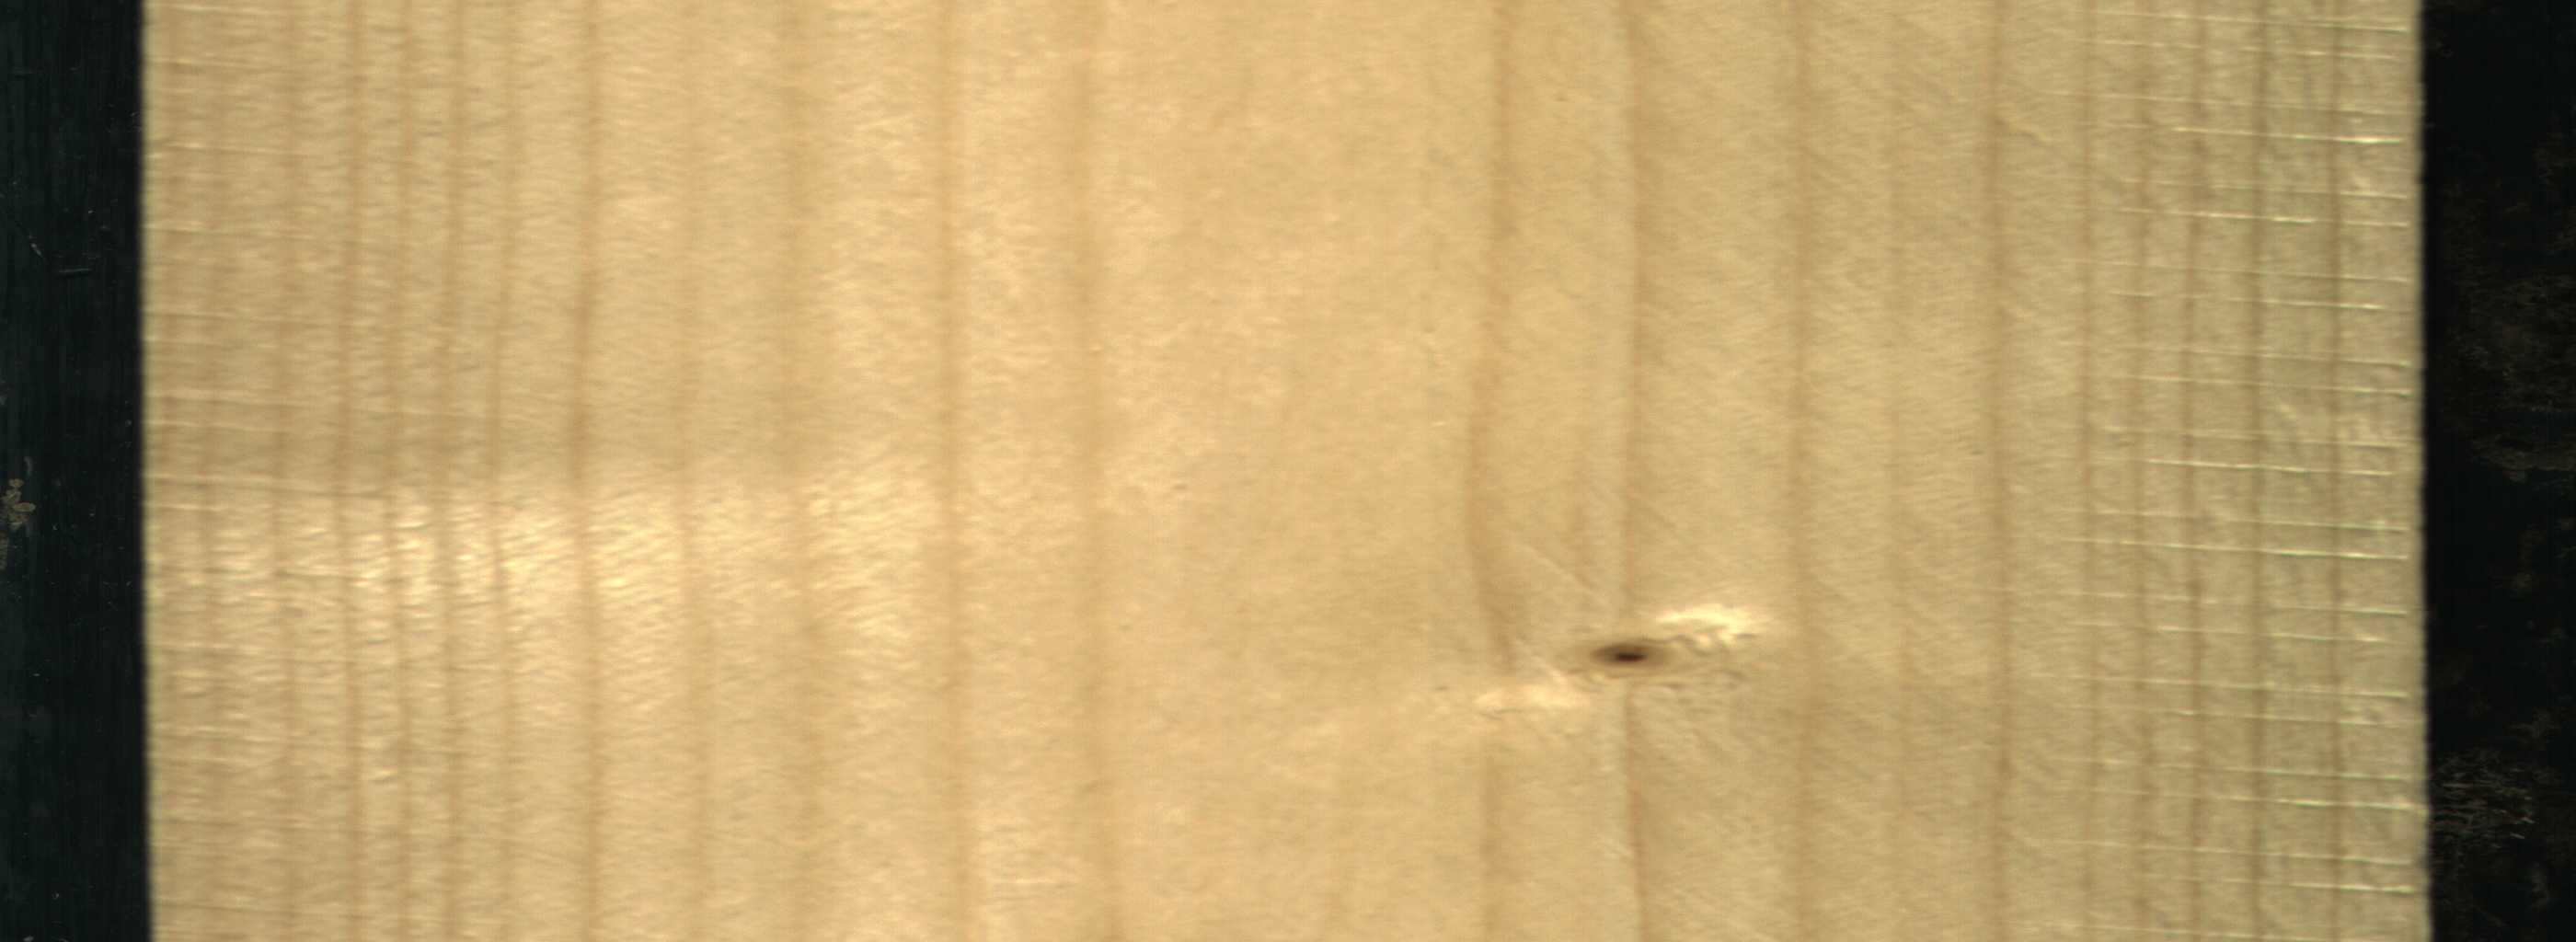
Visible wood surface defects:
Live_Knot